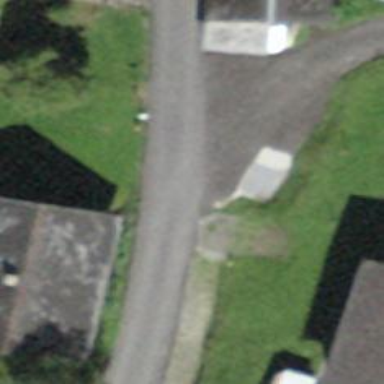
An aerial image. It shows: Asphalt road in residential area.